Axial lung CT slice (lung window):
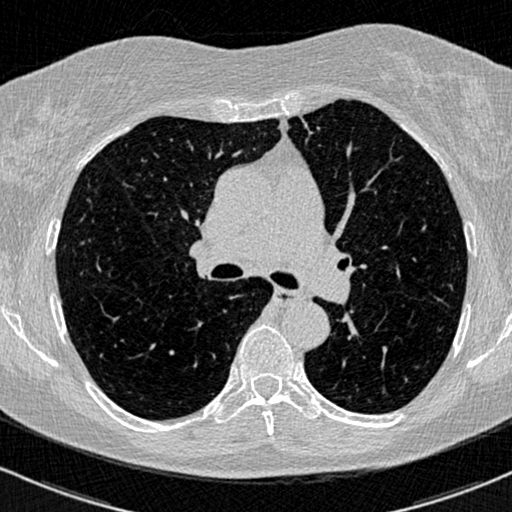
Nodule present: no